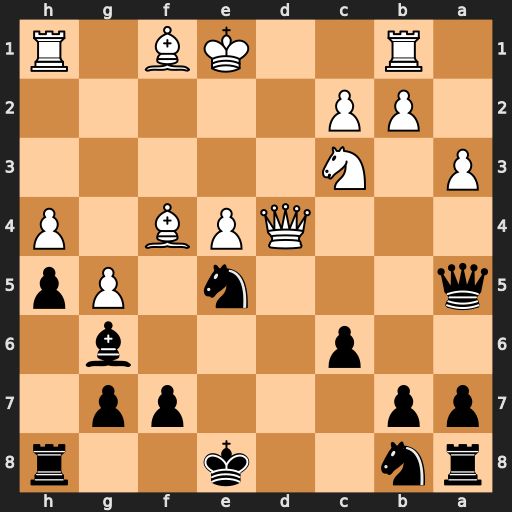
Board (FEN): rn2k2r/pp3pp1/2p3b1/q3n1Pp/3QPB1P/P1N5/1PP5/1R2KB1R
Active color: b
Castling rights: Kkq
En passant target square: -
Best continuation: Nf3+ Kf2 Nxd4